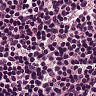
Metastatic tissue present: no